Question: I'm showing each user rating with a RecyclerView. But my last star in rating bar is cropped although I have enough space. Sample image is shown here
'''
<LinearLayout
android:layout_width="wrap_content"
android:layout_height="wrap_content"
android:orientation="horizontal">
<TextView
android:id="@+id/review_user_name"
android:layout_width="wrap_content"
android:layout_height="wrap_content"
android:text="Shahrear Bin Amin rated it"/>
<RatingBar
android:paddingLeft="5dp"
android:id="@+id/each_user_rating"
style="?android:attr/ratingBarStyleSmall"
android:layout_width="match_parent"
android:layout_height="wrap_content"
android:isIndicator="true"
android:numStars="5"/>
</LinearLayout>
'''
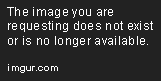
Answer: Use 'marginStart' instead of using 'paddingLeft' on the 'RatingBar'
'''
<RatingBar
android:marginStart="5dp"
android:id="@+id/each_user_rating"
style="?android:attr/ratingBarStyleSmall"
android:layout_width="match_parent"
android:layout_height="wrap_content"
android:isIndicator="true"
android:numStars="5"/>
'''